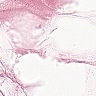
Metastatic tissue present: no